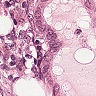
Metastatic tissue present: yes